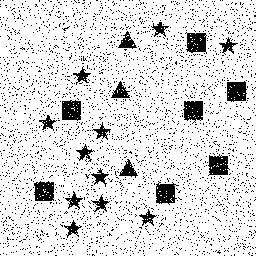
Squares: 7
Triangles: 3
Stars: 11
Total shapes: 21